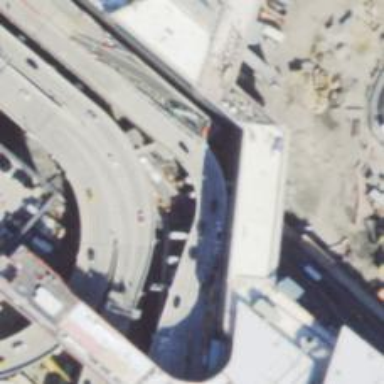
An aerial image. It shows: Asphalt road that goes through building passage tunnel. The road is tertiary link.